Aerial crown-view tile of a tropical tree (Barro Colorado Island, Panama), acquired 20240918:
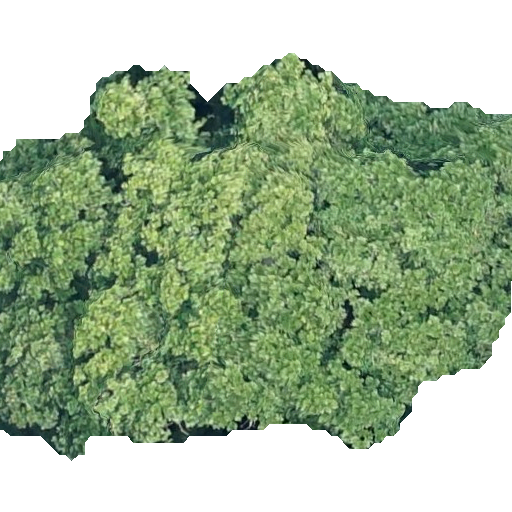
Species: Anacardium excelsum
GBIF accepted scientific name: Anacardium excelsum
Crown area: 287.596 m²